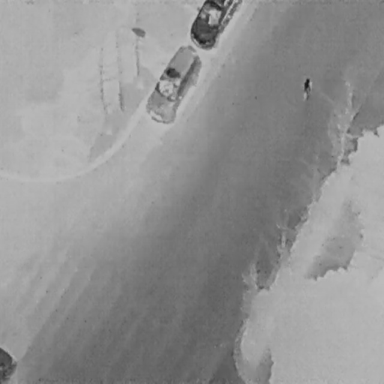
There are three objects shown in the infrared image, including two Cars, and a Person.